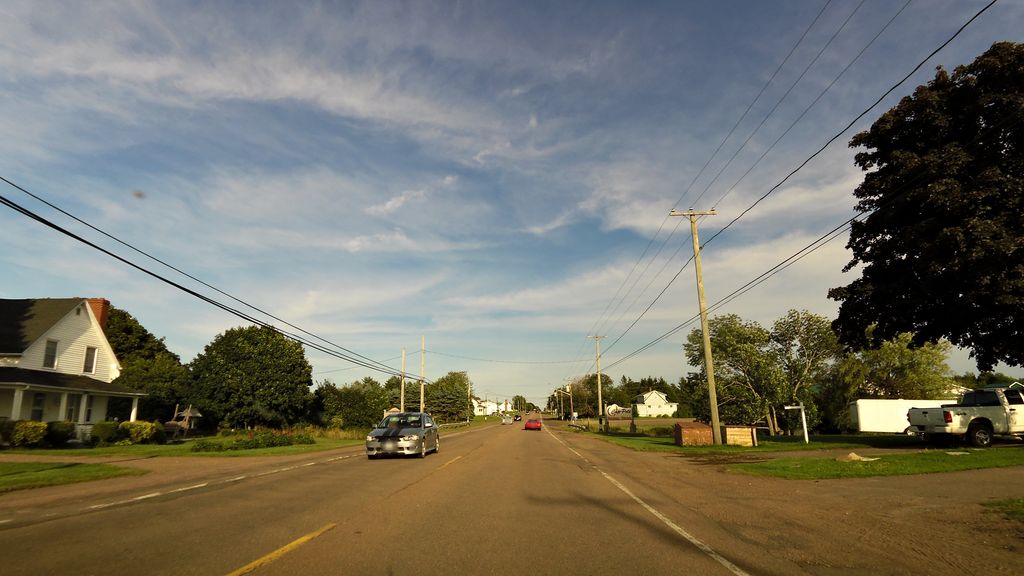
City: charlottetown